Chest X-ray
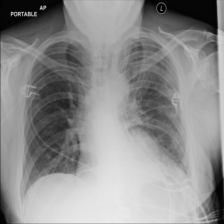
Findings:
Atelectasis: negative
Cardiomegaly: negative
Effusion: negative
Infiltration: negative
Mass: negative
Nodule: negative
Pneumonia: negative
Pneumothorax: negative
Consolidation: negative
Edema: negative
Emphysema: negative
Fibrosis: negative
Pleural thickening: negative
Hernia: negative